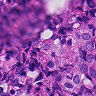
Metastatic tissue present: yes